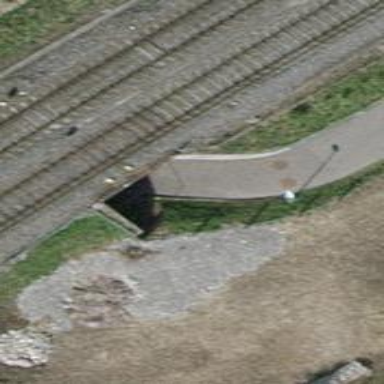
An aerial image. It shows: Footway tunnel with asphalt surface.